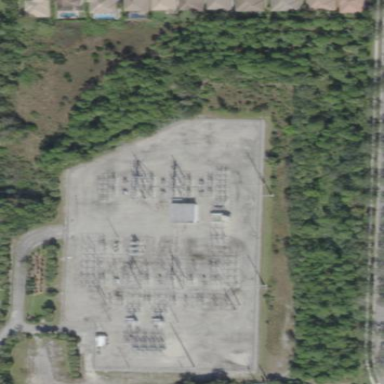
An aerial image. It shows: Outdoor building serving as transmission power substation.